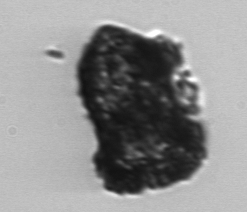
Label: Tintinnopsis